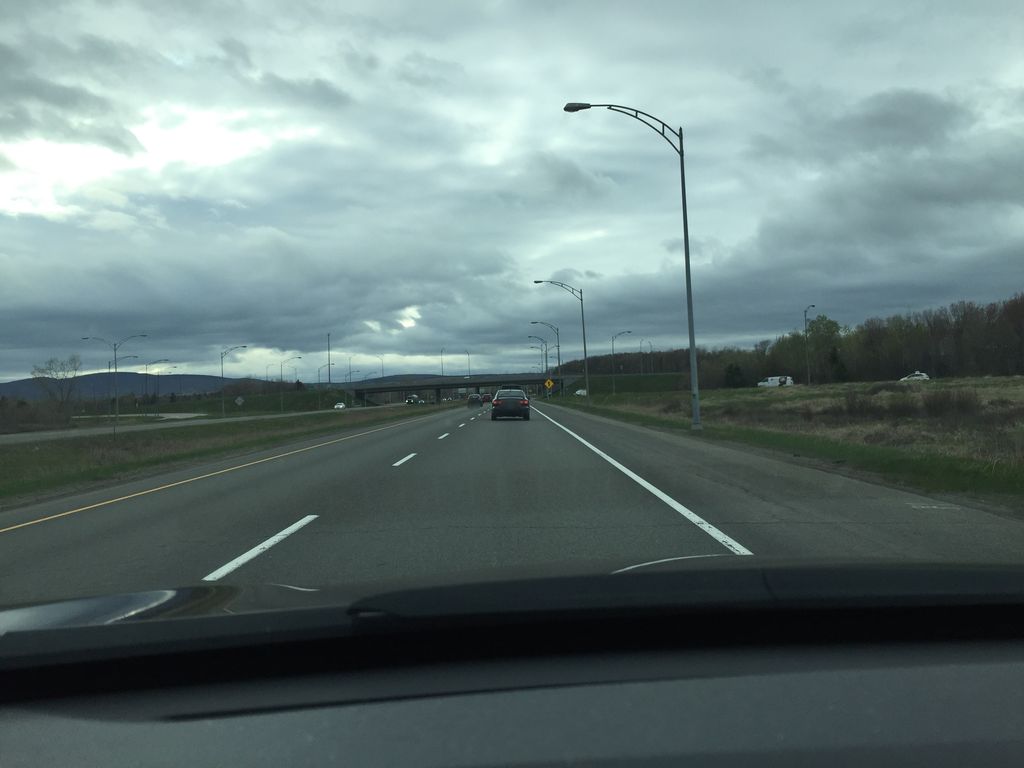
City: quebec_city